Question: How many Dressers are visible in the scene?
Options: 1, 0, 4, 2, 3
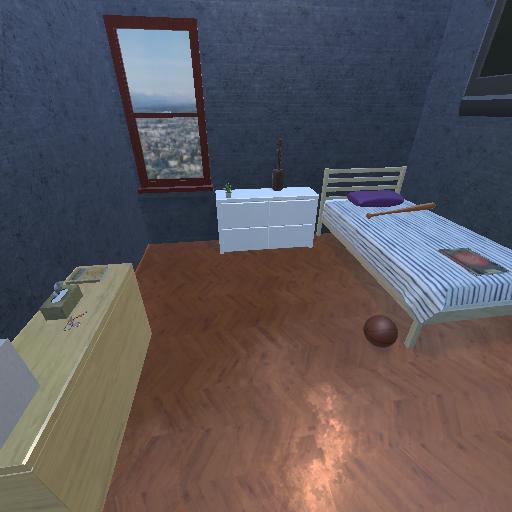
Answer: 1